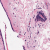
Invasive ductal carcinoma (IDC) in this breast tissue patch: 0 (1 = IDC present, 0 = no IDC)